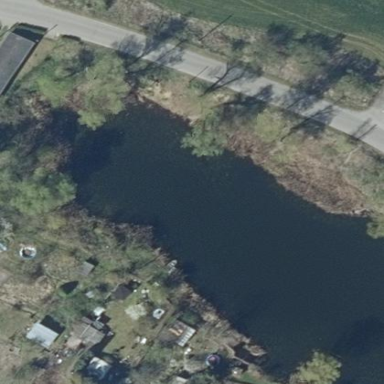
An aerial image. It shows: Pond with natural water.